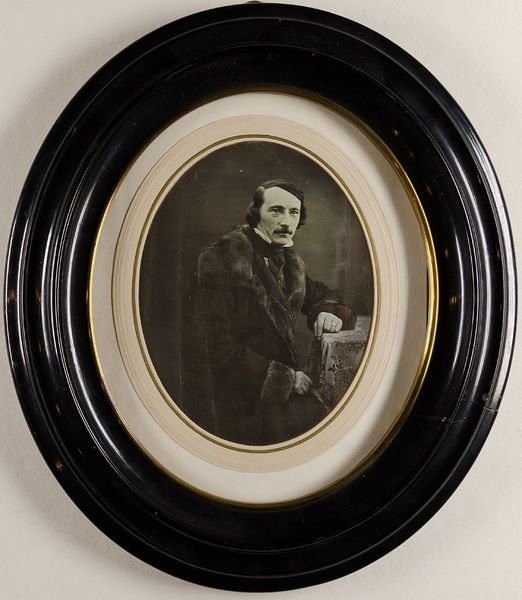
Titel: Wilhelm Breuning, Daguerreotypist aus Hamburg
Künstler: Wilhelm Breuning
Standort: Hamburg
Institution: Museum für Kunst und Gewerbe Hamburg
Schlagwörter: bildnis, portrait, person, foto, fotografie, photographie, selbstbildnis, photo, selbstportrait, gerahmt, lichtbild, fotograf, daguerreotypie, konterfei, historische, bildwerke, angewandte und bildende kunst, hessische systematik, künstler, selbstporträt, porträt, persönlichkeit, porträtfotografie, porträtphotographie